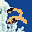
Label: 2